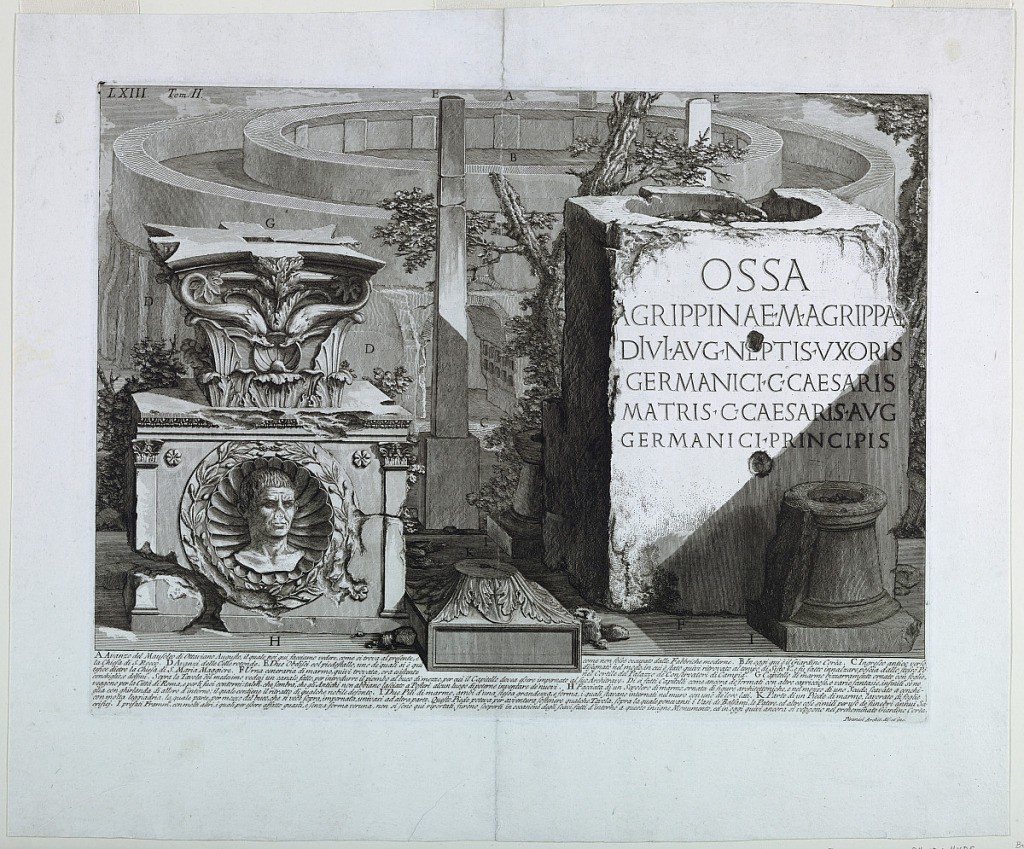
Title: Ruins of the Mausoleum of Octavian Augustus, "Le Antichita Romane" II, 1756
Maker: Giovanni Battista Piranesi, Italian, 1720–1778
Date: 1756
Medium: Etching
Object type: Print
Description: Collection of architectural and sculptural fragmets.  A capitol on a carved socle, with an inset bust, an obelisk and a base bearing the inscription: "OSSA / AGRIPPINAE .M. AGRIPPA..." A small tree between the obelisk and the base.  Behind, a large circular structure, at a different scale.  Below, eight line inscription.  Inscribed, lower right: Piranesi Archit. dis.et inc.